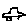
Label: car